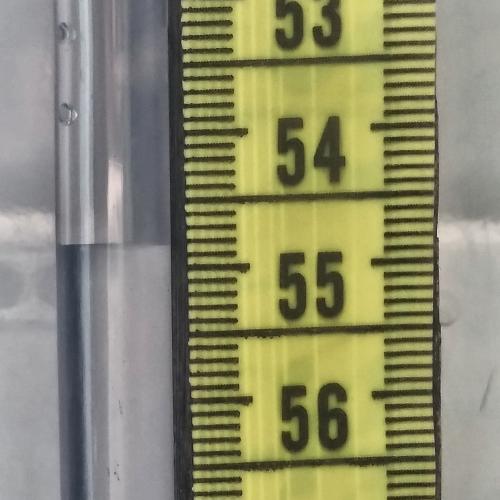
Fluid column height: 54.8 cm